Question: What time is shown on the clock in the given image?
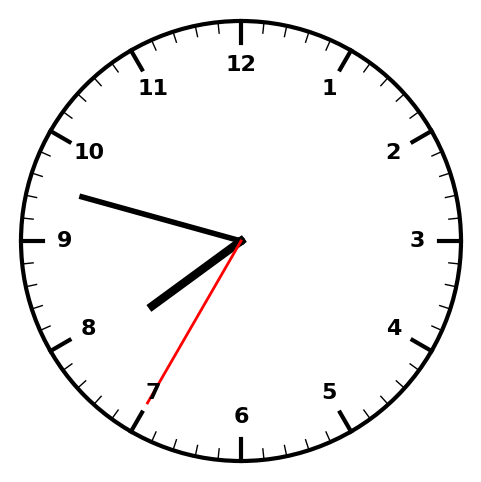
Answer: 07:47:35